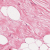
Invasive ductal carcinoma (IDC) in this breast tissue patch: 0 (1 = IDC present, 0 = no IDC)